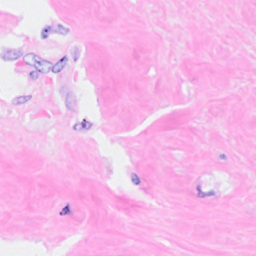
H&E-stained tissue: Breast